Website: home-depot
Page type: review-order
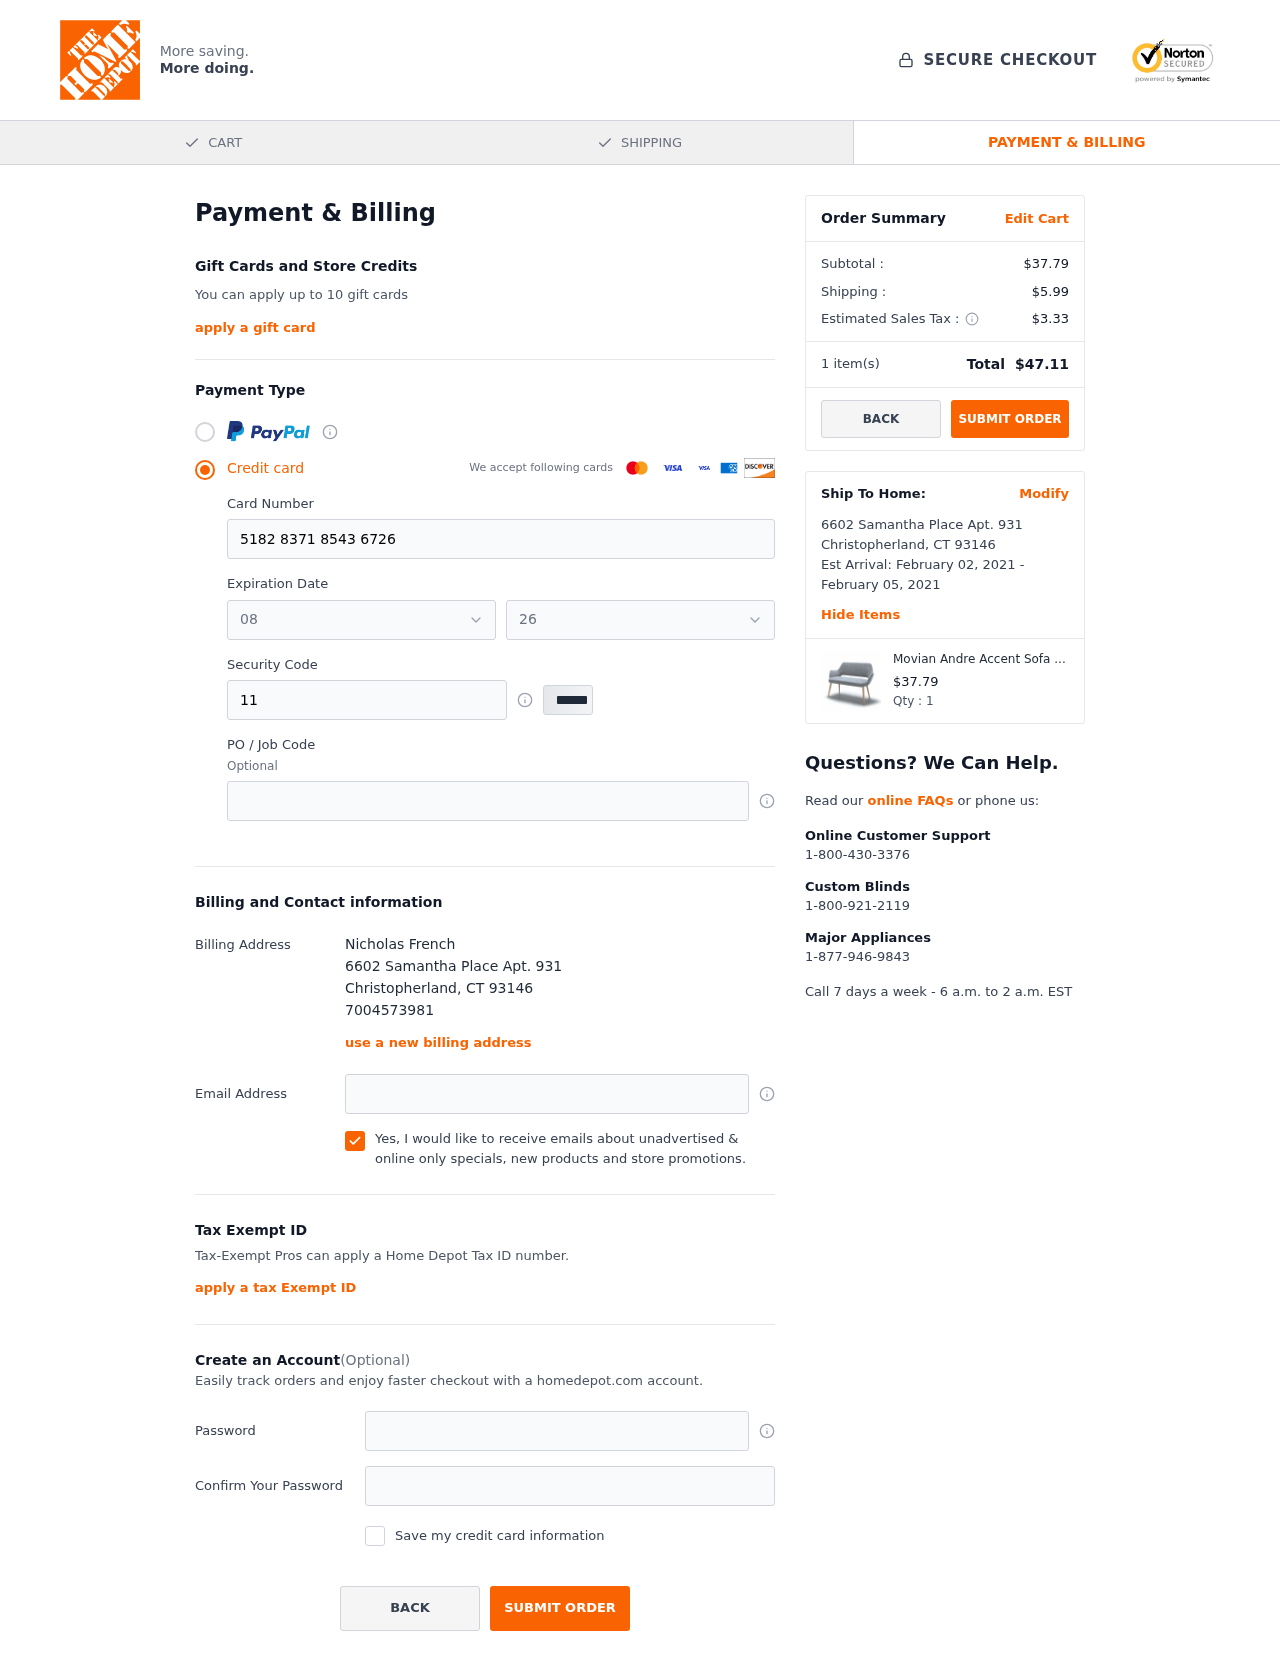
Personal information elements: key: PII_CARD_EXPIRY_MONTH
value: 08
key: PII_CARD_EXPIRY_YEAR
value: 26
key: PII_CITY
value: Christopherland
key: PII_FULLNAME
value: Nicholas French
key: PII_PHONE
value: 7004573981
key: PII_POSTCODE
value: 93146
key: PII_STATE_ABBR
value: CT
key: PII_STREET
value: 6602 Samantha Place Apt. 931
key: PII_CARD_NUMBER
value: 5182 8371 8543 6726
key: PII_CARD_CVV
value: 112
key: PII_EMAIL
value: nfrench@gmail.com
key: PII_POSTCODE_FULL
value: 93146
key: PII_POSTCODE_NUMERIC
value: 93146
Product elements: key: PRODUCT1_NAME
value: Movian Andre Accent Sofa - Light Grey
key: PRODUCT1_PRICE
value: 37.79
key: PRODUCT1_QUANTITY
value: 1
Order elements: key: ORDER_SUBTOTAL
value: $37.79
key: ORDER_SHIPPING_COST
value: $5.99
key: ORDER_TAX
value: $3.33
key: ORDER_NUM_ITEMS
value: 1
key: ORDER_TOTAL
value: $47.11
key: ORDER_SHIPPING_DATE
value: February 02, 2021
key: ORDER_DELIVERY_DATE
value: February 05, 2021